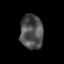
Tissue: prostate
Cell type: Epithelial cells
Senescence score: 0.3446
Nuclear area (px): 772
Mean DAPI intensity: 78.579